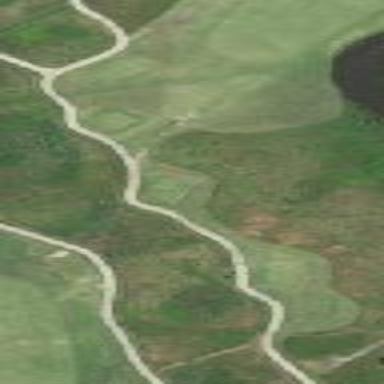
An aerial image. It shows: Area with grass used as rough in golf course.